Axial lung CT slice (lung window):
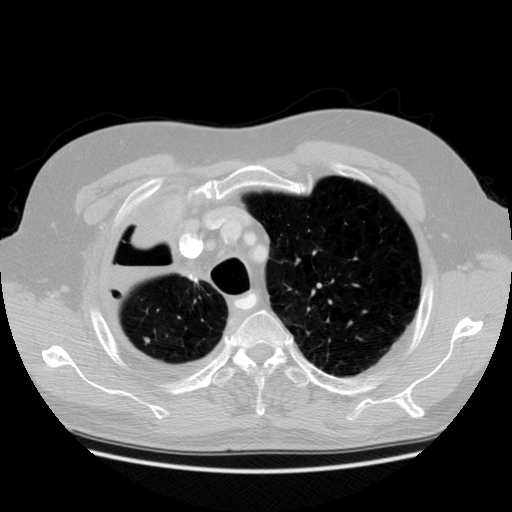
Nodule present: yes
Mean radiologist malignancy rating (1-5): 2.75